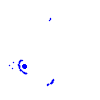
Particle: electron